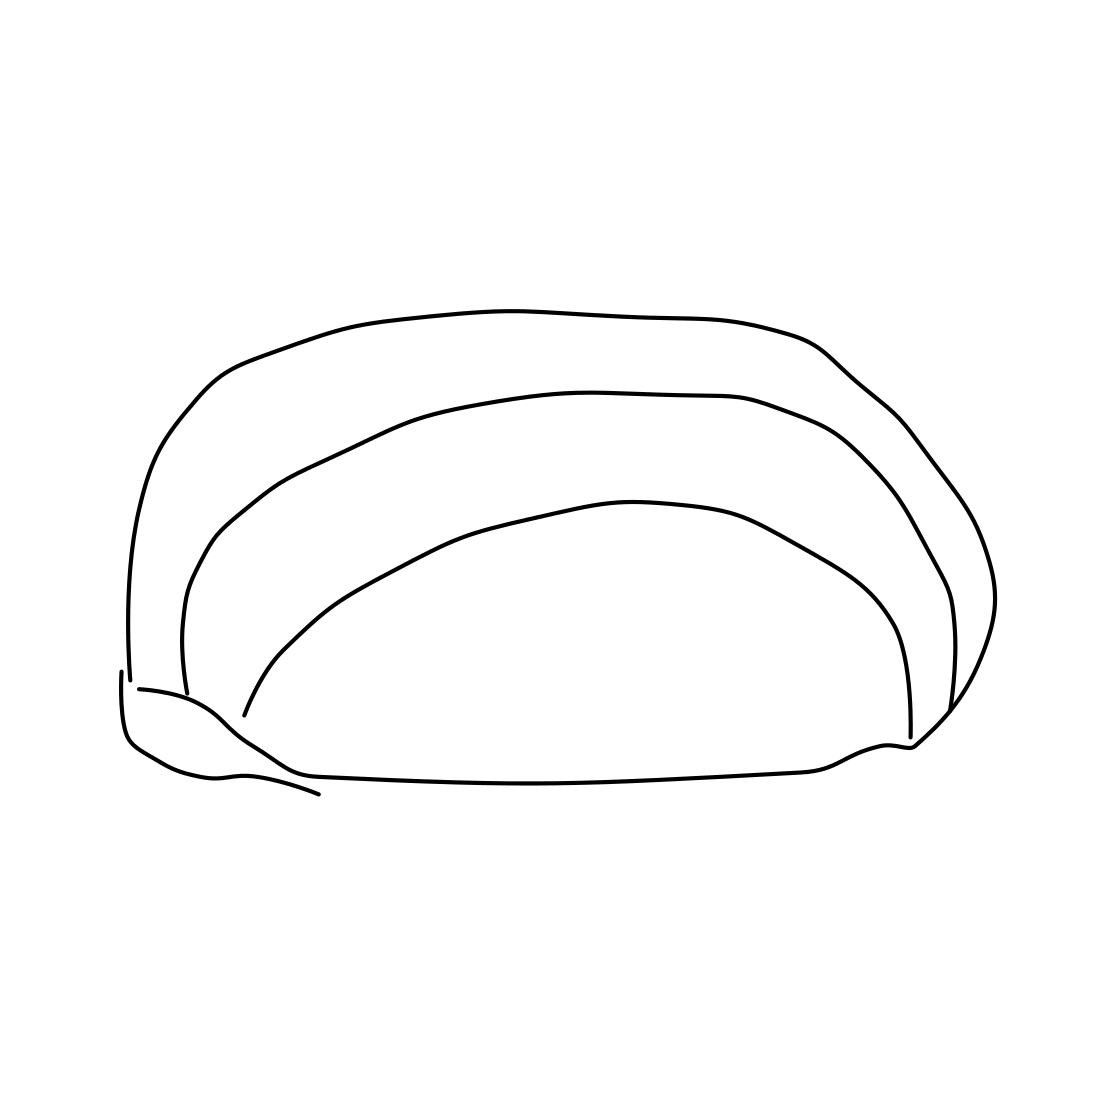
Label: bread